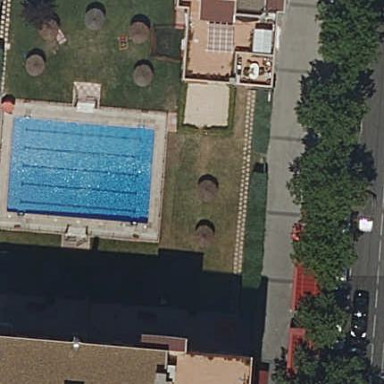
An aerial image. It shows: Swimming pool located in leisure land.